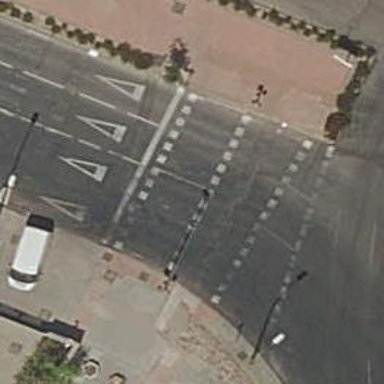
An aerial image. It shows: Road crossing with traffic signals.